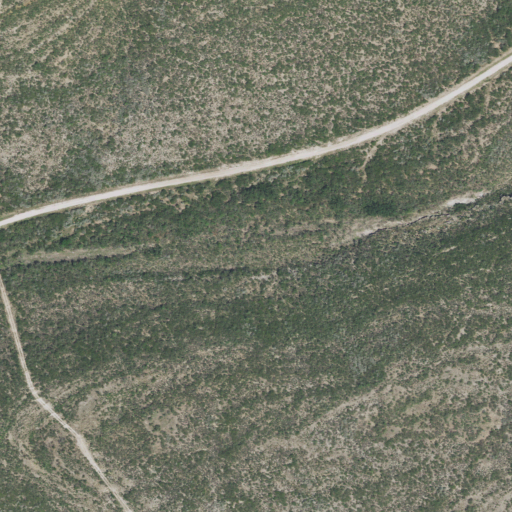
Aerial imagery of valley in Texas named Mustang Draw containing only shrub